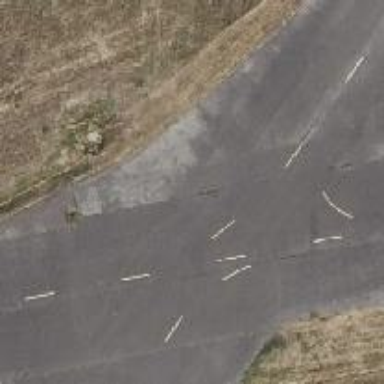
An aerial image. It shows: Taxiway at the airport with asphalt surface.